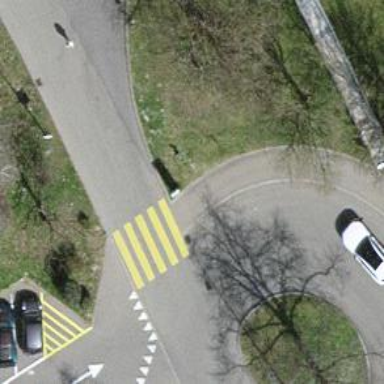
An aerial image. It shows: Marked crossing on the road.